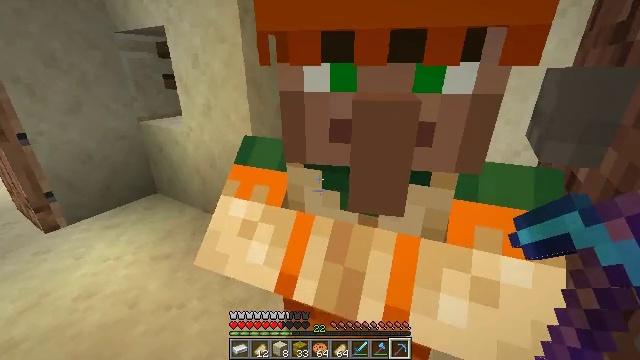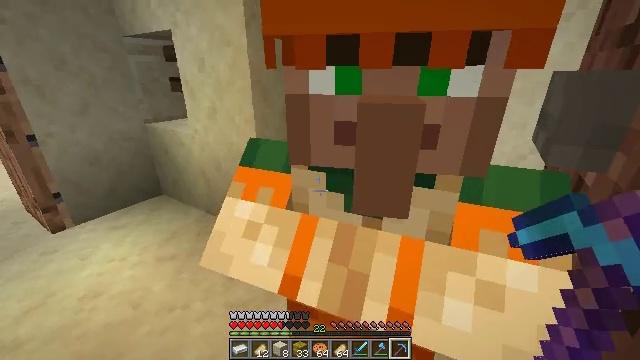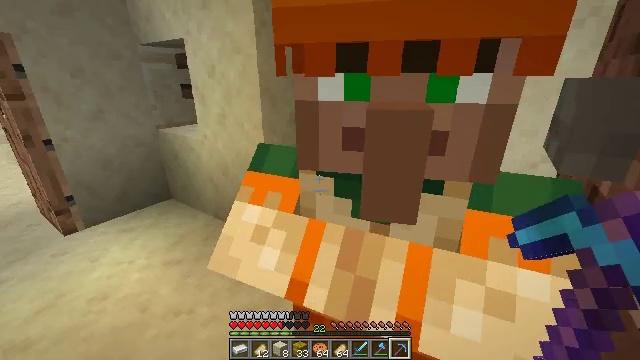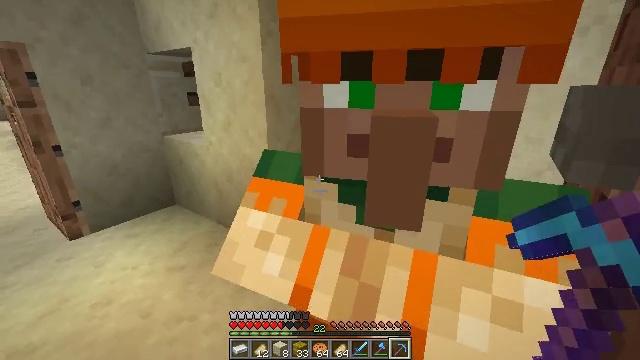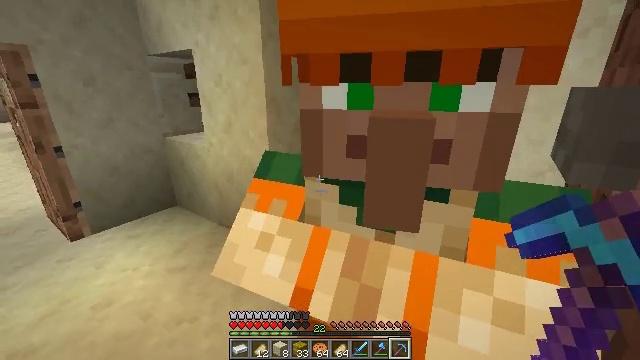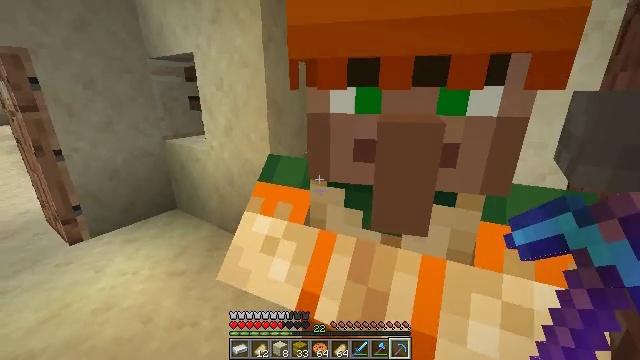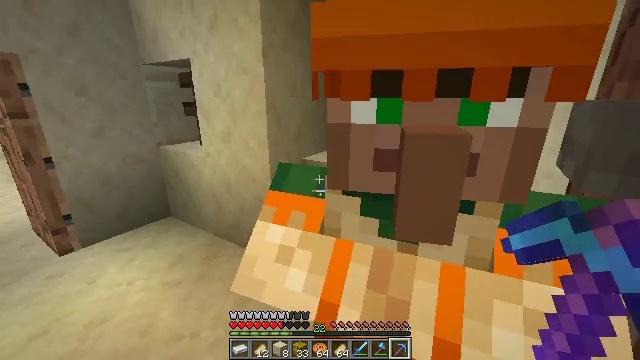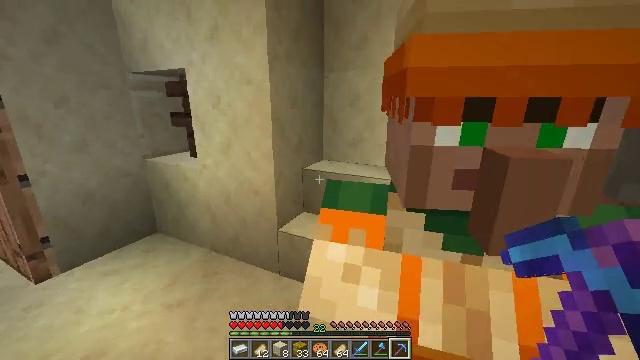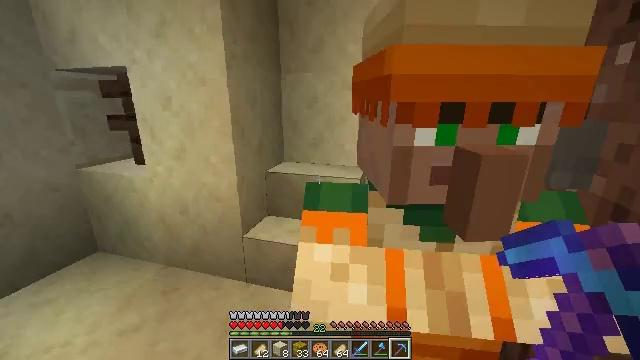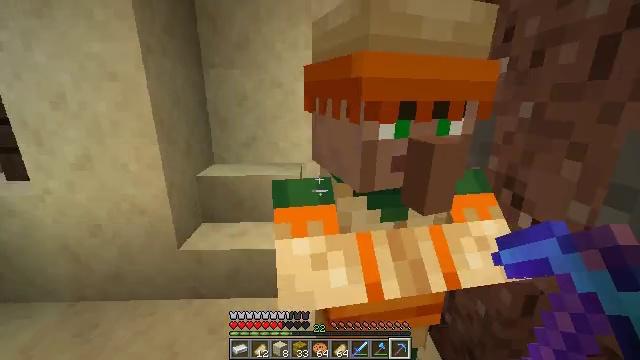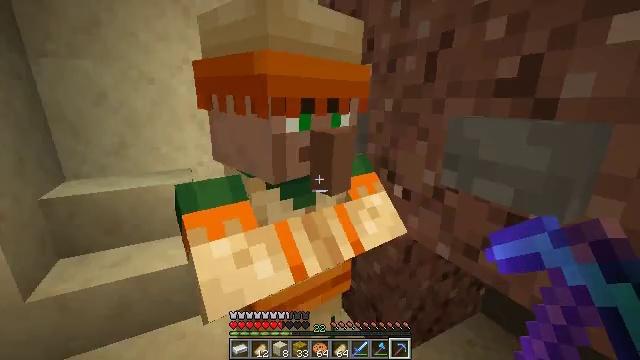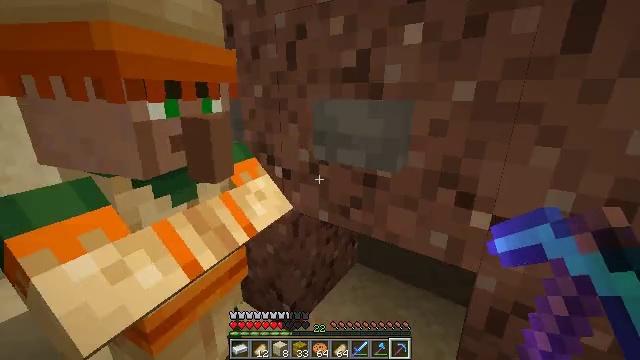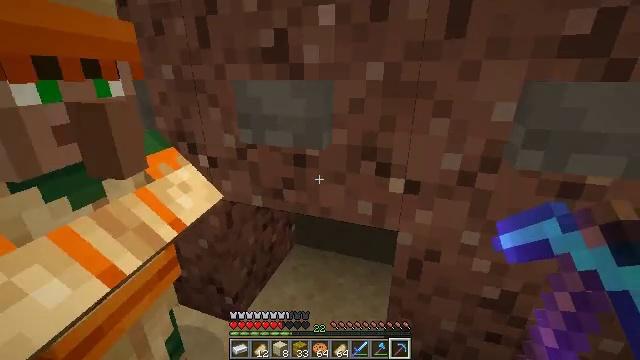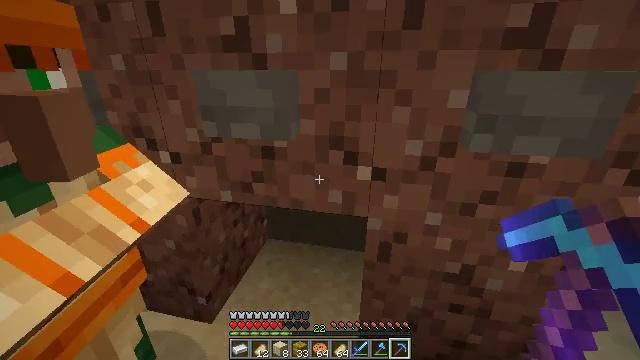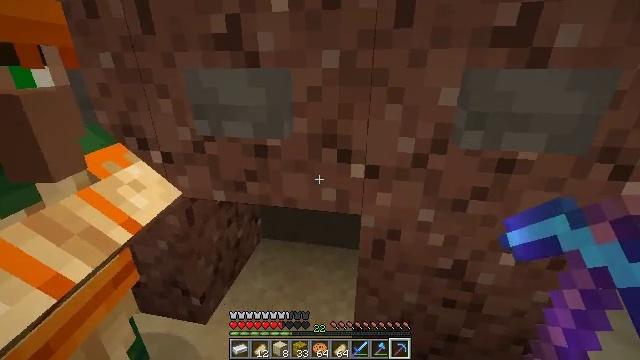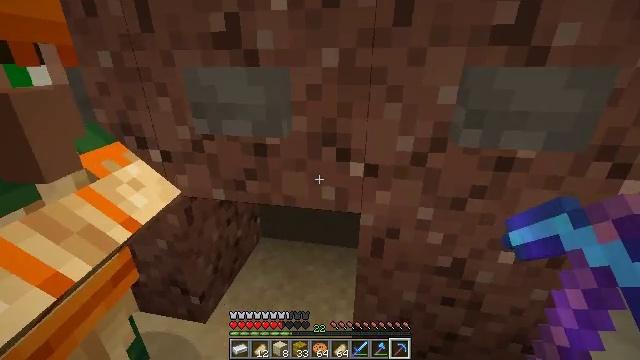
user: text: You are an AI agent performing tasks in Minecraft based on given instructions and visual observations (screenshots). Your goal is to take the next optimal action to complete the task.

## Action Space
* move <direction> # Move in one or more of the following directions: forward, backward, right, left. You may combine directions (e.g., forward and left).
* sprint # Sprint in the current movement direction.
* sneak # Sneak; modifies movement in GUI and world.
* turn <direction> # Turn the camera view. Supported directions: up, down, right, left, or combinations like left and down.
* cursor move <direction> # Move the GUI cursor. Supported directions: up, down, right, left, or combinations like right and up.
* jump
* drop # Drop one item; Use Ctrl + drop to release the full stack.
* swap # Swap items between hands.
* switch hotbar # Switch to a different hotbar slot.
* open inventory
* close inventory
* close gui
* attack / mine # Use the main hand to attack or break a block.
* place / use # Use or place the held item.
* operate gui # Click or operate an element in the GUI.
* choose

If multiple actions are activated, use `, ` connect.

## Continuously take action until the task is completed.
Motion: motion action
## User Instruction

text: Gather sand from the desert.
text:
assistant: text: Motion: no_op
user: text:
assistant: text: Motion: turn left and up
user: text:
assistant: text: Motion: turn up
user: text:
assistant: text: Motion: no_op
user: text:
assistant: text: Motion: move left
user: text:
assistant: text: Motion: move left, turn right and up
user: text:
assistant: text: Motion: move left, turn right and up
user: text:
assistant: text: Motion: move left, turn right
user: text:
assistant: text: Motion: turn right
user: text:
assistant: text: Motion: turn right
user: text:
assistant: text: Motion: turn right and down
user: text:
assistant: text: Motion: turn right and down
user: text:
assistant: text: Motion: turn right and down
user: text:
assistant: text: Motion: turn right
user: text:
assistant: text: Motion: no_op
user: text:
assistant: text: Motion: no_op
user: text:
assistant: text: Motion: no_op
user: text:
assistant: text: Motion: open inventory
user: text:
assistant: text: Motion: open inventory
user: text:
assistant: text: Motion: open inventory
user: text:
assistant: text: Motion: open inventory
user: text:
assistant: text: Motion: no_op
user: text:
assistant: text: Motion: no_op
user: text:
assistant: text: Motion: no_op
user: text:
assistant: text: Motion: no_op
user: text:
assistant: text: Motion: no_op
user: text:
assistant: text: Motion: no_op
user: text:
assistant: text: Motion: no_op
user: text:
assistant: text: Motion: no_op
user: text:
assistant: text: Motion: no_op